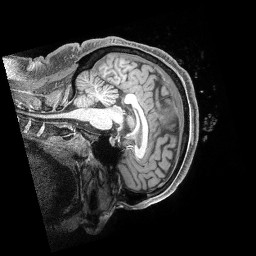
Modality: T1w
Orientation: sagittal
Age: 48
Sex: male
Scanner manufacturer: siemens
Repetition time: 2.4 s
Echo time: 0.00231 s